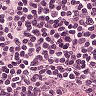
Metastatic tissue present: no